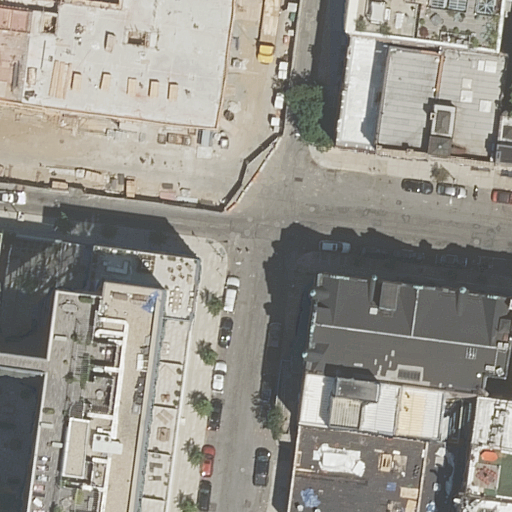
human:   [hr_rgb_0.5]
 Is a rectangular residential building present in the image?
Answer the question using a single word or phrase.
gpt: yes

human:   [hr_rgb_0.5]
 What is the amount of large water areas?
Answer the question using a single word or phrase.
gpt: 0

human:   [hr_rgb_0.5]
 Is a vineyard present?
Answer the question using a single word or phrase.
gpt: no

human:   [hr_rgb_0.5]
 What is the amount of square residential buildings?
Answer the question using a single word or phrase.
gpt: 0

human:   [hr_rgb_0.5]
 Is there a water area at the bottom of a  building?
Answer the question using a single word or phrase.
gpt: no

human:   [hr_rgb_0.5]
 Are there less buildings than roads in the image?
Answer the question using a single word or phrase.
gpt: no

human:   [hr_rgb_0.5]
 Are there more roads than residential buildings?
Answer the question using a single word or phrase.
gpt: no

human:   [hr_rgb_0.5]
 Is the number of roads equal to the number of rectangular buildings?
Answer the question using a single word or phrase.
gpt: no

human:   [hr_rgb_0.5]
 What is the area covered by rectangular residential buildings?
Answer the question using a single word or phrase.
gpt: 1091m2

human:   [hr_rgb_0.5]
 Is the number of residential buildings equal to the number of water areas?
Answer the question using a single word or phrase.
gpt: no

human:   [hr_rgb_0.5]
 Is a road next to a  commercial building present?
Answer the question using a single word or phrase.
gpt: no

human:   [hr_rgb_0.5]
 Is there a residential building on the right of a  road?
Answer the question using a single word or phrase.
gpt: yes

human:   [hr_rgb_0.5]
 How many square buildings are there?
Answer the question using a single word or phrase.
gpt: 0

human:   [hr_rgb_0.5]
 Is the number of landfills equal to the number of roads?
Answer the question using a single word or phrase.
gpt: no

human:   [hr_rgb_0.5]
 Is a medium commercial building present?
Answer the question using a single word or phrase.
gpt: no

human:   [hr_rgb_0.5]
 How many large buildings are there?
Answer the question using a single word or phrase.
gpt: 3

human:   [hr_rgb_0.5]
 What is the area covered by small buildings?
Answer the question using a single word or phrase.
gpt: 116m2

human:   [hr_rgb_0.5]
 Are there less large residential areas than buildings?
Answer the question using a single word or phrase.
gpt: yes

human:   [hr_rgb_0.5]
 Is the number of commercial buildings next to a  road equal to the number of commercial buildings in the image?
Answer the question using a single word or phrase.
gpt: yes

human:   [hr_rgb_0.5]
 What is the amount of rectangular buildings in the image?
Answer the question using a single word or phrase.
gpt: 10

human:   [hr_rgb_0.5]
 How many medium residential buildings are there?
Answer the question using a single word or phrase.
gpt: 5

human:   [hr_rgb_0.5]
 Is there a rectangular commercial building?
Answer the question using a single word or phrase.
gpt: no

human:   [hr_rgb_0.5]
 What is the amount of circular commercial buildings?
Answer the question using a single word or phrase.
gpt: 0

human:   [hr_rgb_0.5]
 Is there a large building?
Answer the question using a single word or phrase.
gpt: yes

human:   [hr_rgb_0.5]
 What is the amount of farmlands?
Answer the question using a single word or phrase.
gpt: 0

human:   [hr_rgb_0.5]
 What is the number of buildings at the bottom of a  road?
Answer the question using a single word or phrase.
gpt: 8

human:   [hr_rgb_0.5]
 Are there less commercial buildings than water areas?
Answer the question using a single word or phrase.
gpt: no

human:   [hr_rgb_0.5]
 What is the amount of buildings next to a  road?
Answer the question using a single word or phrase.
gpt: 14

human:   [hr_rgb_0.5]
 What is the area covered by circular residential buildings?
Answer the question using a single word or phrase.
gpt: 0m2

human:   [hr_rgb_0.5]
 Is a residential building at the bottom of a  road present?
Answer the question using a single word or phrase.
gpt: yes

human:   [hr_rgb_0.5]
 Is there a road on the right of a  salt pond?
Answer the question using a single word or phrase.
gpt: no

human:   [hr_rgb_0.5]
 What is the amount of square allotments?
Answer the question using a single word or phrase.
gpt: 0

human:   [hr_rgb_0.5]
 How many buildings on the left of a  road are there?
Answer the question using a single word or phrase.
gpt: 2

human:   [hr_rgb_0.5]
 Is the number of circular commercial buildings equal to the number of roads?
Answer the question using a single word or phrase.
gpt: no

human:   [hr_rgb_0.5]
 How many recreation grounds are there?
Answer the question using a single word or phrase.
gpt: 0

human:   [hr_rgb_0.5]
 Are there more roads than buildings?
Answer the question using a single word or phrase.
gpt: no